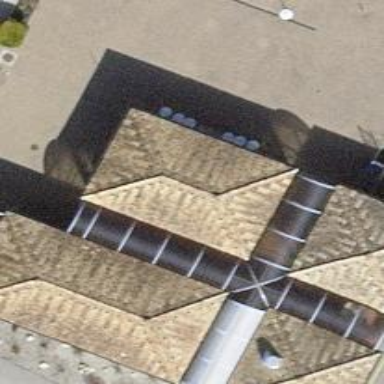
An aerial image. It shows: Restaurant.